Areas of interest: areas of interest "Toll Station"
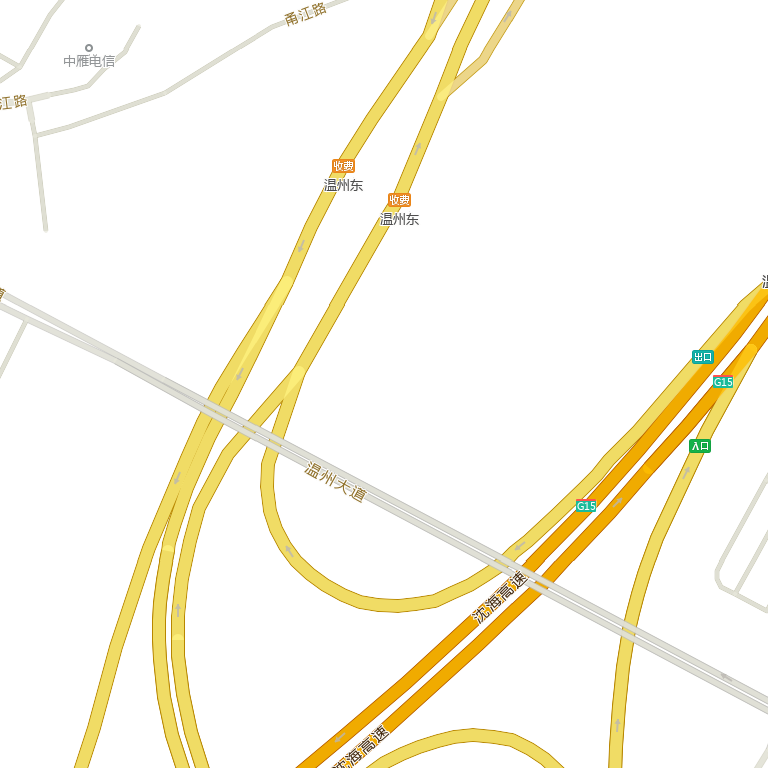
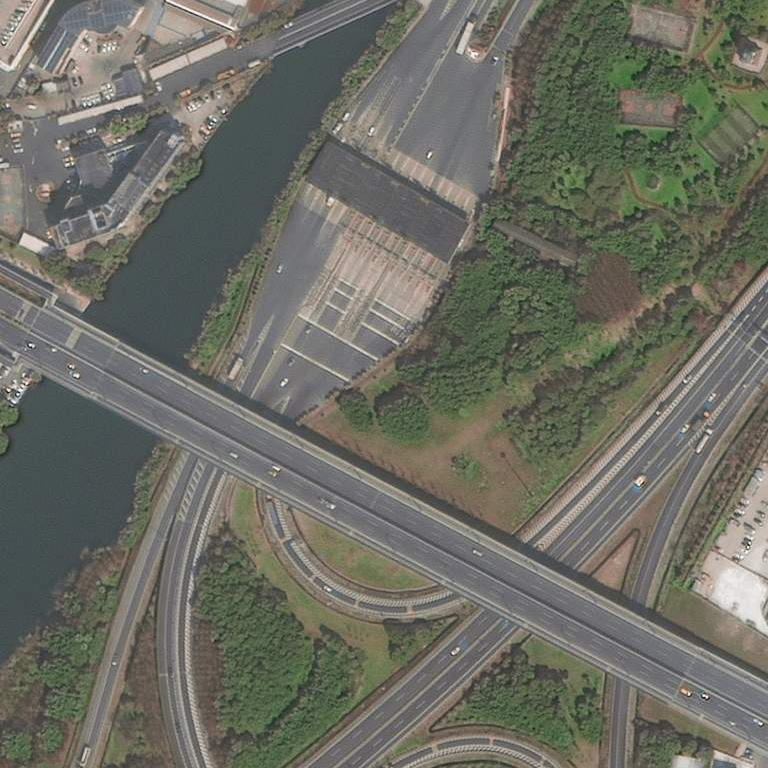